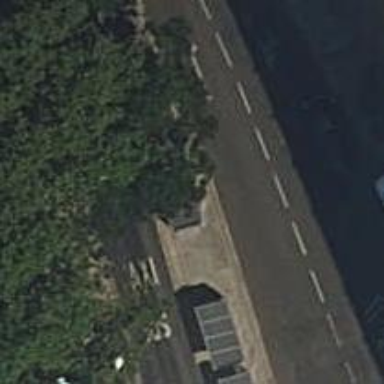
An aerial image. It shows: Bus stop with sheltered platform for public transport.